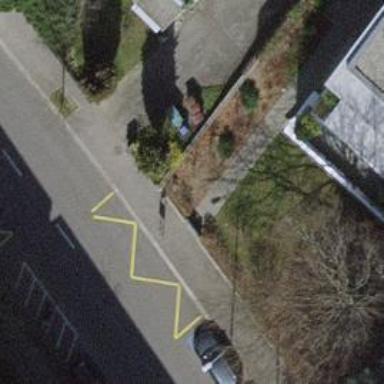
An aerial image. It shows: Bus stop with platform for public transport.